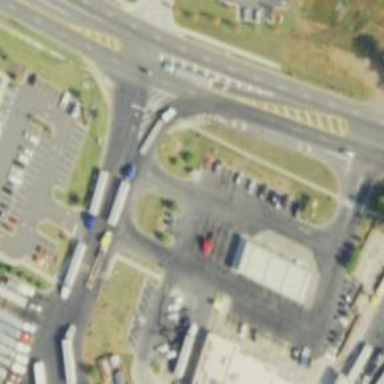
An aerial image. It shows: Asphalt road designated for service vehicles.